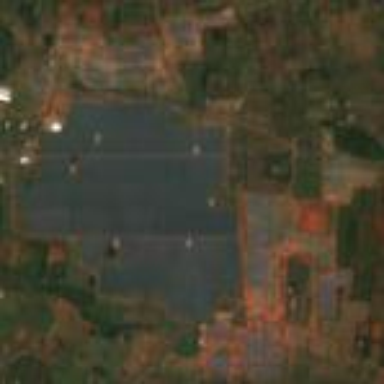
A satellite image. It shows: Industrial area with solar power plant. The plant consists of solar photovoltaic panels generating electricity. The area is enclosed by wall.